Aerial crown-view tile of a tropical tree (Barro Colorado Island, Panama), acquired 20241112:
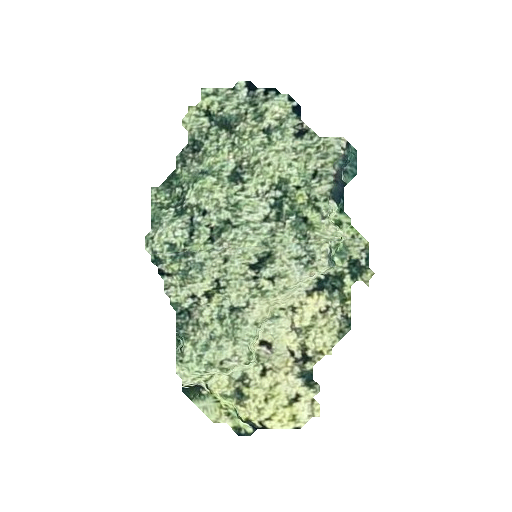
Species: Hieronyma alchorneoides
GBIF accepted scientific name: Hieronyma alchorneoides
Crown area: 85.556 m²